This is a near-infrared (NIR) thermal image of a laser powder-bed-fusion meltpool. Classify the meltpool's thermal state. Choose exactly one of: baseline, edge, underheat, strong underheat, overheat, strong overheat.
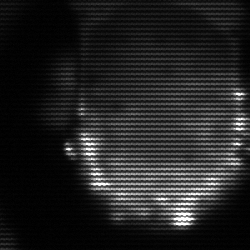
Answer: baseline